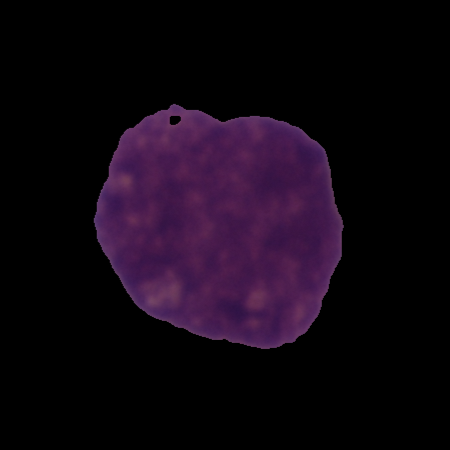
Label: cancer